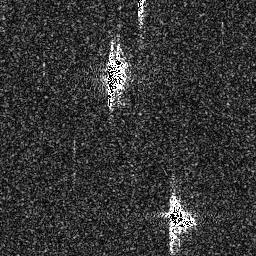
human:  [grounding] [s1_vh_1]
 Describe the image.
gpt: In the satellite image, there is  <ref>1 medium ship </ref> <box>[[39, 19, 50, 39, 0]]</box> located at top,  <ref>1 medium ship </ref> <box>[[63, 78, 76, 89, 0]]</box> located at bottom right.